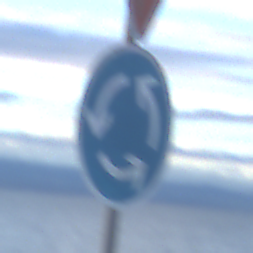
Verkehrszeichen: Kreisverkehr
Zusatzzeichen oben: VorfahrtGewaehren
Umgebung: Outdoor, Suburban
Tageszeit: SunriseSunset
Wetter: PartlyCloudy
Licht: Natural
Jahreszeit: NotSpecified
Kontrast: LowContrast